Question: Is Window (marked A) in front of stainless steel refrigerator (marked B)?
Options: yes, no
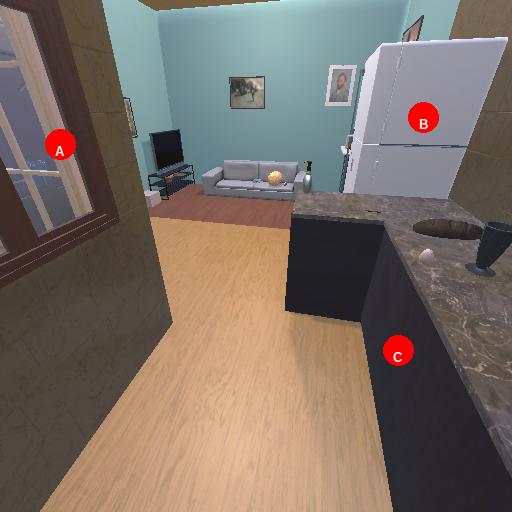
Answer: yes